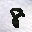
Label: 8